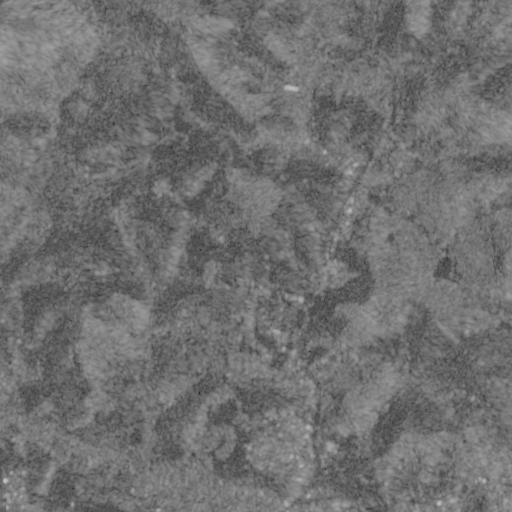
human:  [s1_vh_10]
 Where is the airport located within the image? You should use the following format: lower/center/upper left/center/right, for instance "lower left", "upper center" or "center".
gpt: The airport is located in the lower left of the image.
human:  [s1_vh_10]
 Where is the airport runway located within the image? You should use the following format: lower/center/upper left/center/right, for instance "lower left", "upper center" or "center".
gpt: The airport runway is located in the lower left of the image.
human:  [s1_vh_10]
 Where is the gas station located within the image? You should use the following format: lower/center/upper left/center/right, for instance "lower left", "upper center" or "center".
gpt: The gas station is located in the center right of the image.
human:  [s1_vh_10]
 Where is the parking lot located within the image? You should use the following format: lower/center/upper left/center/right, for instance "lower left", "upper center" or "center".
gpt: The parking lot is located in the lower center of the image.
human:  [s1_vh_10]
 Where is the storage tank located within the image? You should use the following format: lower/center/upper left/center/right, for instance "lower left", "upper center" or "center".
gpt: The storage tank is located in the center of the image.
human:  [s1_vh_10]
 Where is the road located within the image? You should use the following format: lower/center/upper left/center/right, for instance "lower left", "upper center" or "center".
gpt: There is no road in the image.

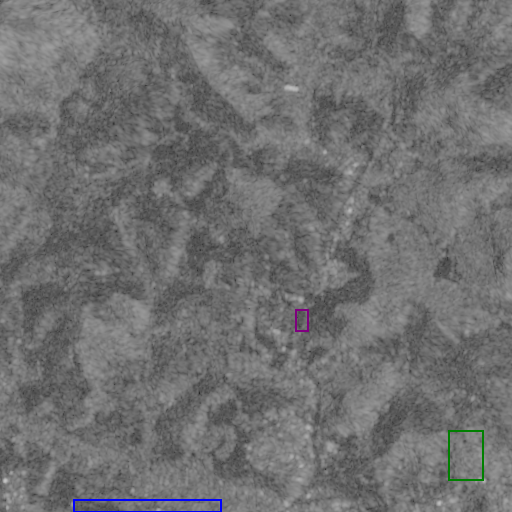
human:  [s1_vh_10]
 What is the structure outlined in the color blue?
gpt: The structure outlined in blue is an airport.
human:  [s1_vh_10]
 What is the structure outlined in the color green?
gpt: The structure outlined in green is a park.
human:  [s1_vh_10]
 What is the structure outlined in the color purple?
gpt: The structure outlined in purple is a parking lot.
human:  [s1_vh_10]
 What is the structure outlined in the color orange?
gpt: There is no orange outline.